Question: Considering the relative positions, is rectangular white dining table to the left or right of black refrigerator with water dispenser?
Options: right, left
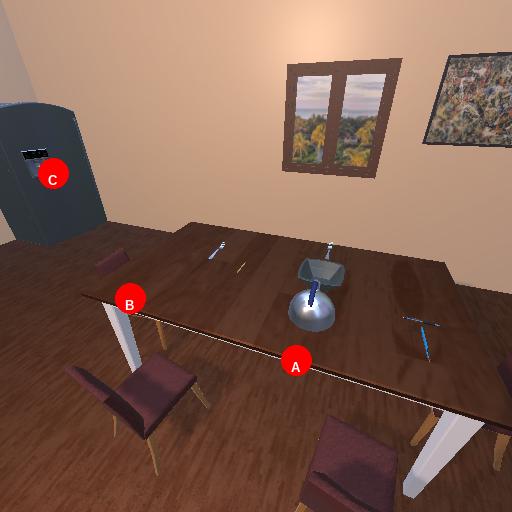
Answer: right